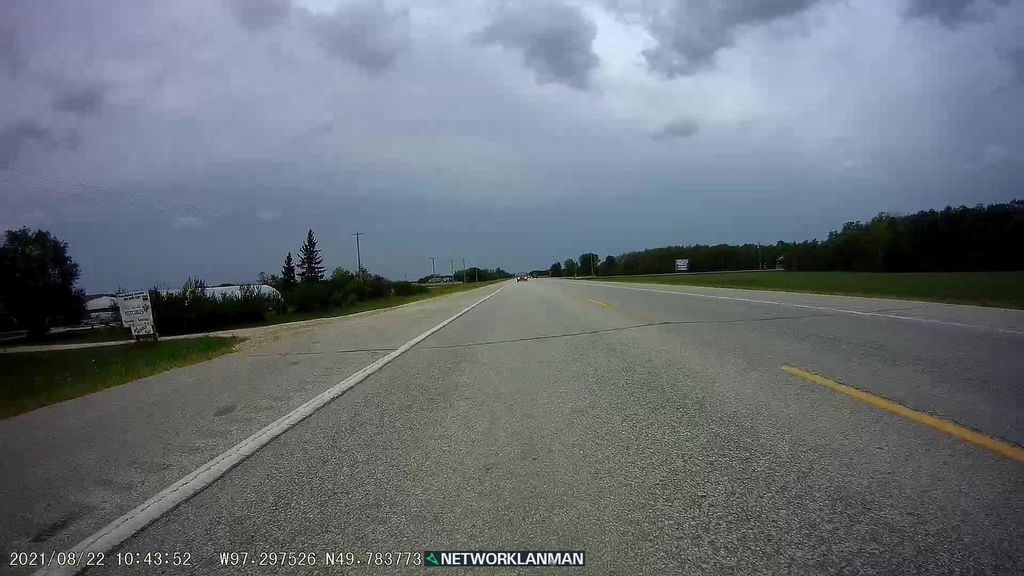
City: winnipeg